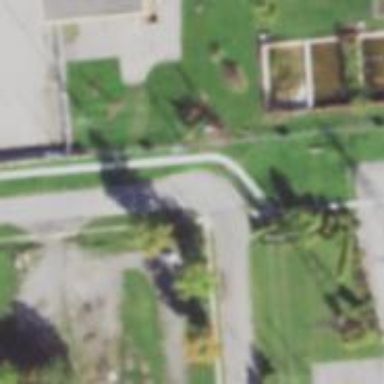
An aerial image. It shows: Residential road with asphalt surface. Sidewalk is present on the left side.